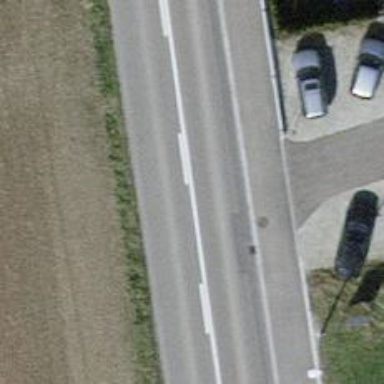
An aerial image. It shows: Secondary road with asphalt surface.